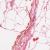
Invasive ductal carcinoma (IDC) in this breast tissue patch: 0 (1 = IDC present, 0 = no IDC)